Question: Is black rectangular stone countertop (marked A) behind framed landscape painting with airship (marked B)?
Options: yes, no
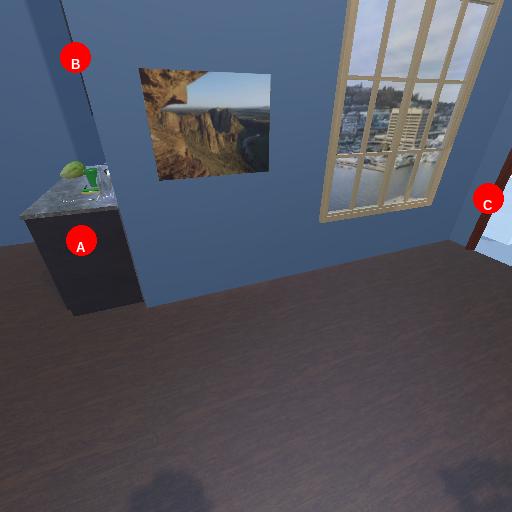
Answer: yes